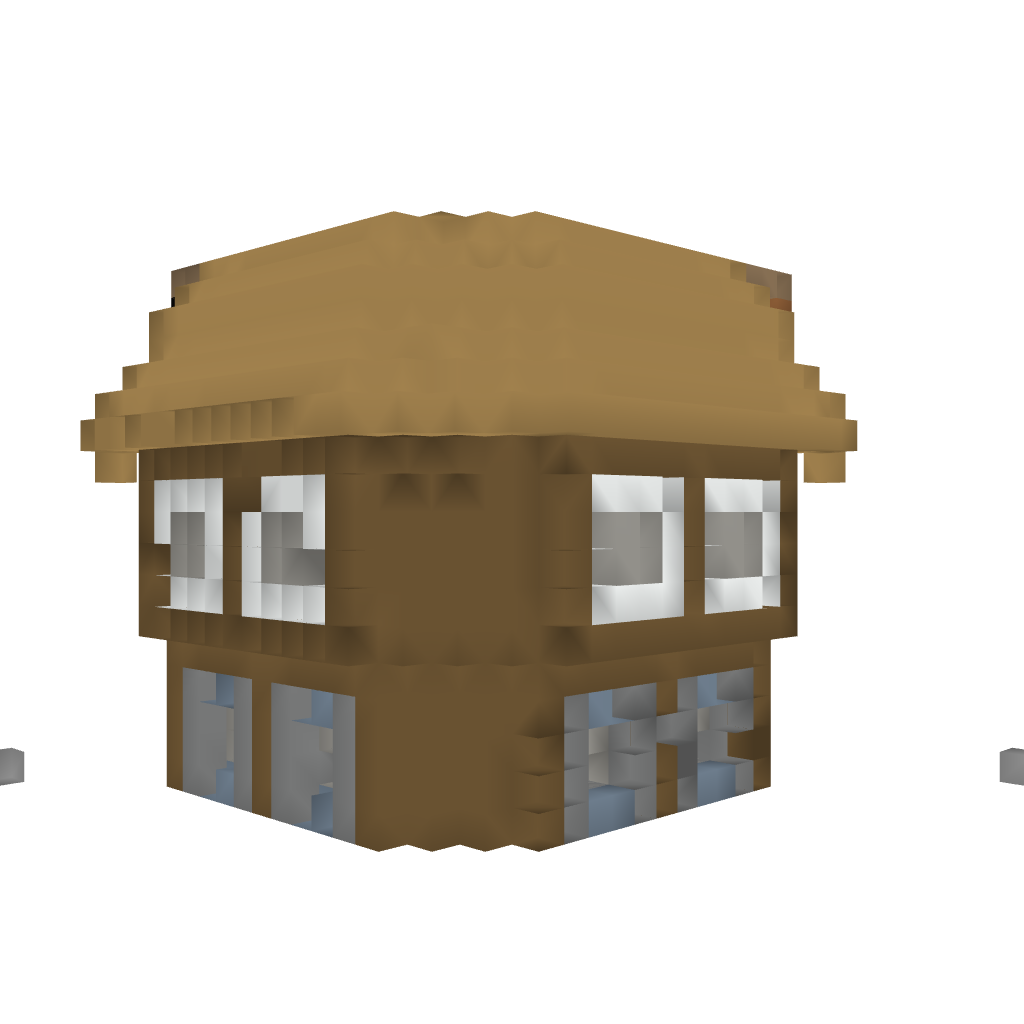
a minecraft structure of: House in the Middle Ages